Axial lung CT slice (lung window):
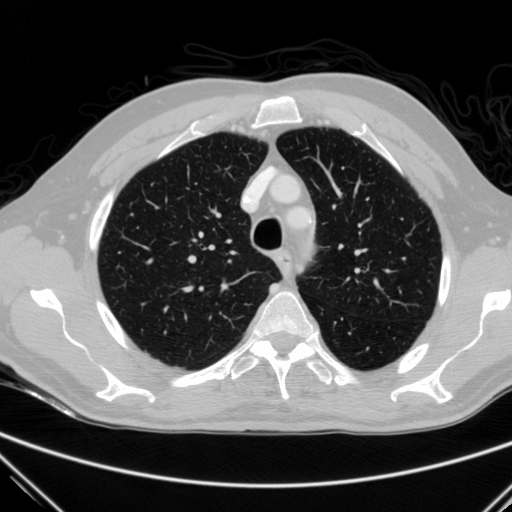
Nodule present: no